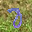
Label: 8